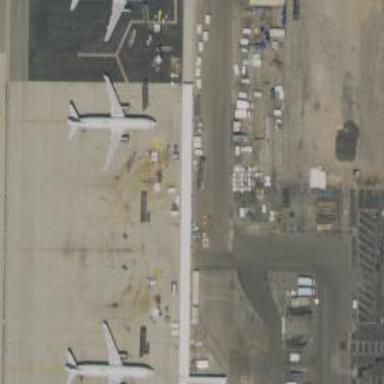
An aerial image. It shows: Airport gate.